Field crop: maize
Growth stage: 2
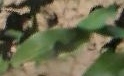
Species: maize